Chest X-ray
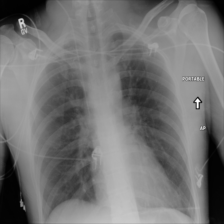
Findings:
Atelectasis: negative
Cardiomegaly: negative
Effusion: negative
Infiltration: negative
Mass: negative
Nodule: negative
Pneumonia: negative
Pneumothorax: negative
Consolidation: negative
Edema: negative
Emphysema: negative
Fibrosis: negative
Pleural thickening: negative
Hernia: negative